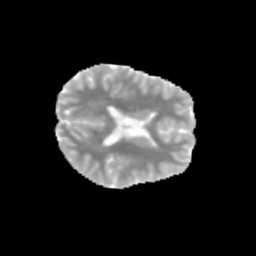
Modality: MD
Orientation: axial
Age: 11
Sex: male
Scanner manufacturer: siemens
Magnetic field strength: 3 T
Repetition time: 3.8 s
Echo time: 0.07 s